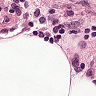
Metastatic tissue present: no